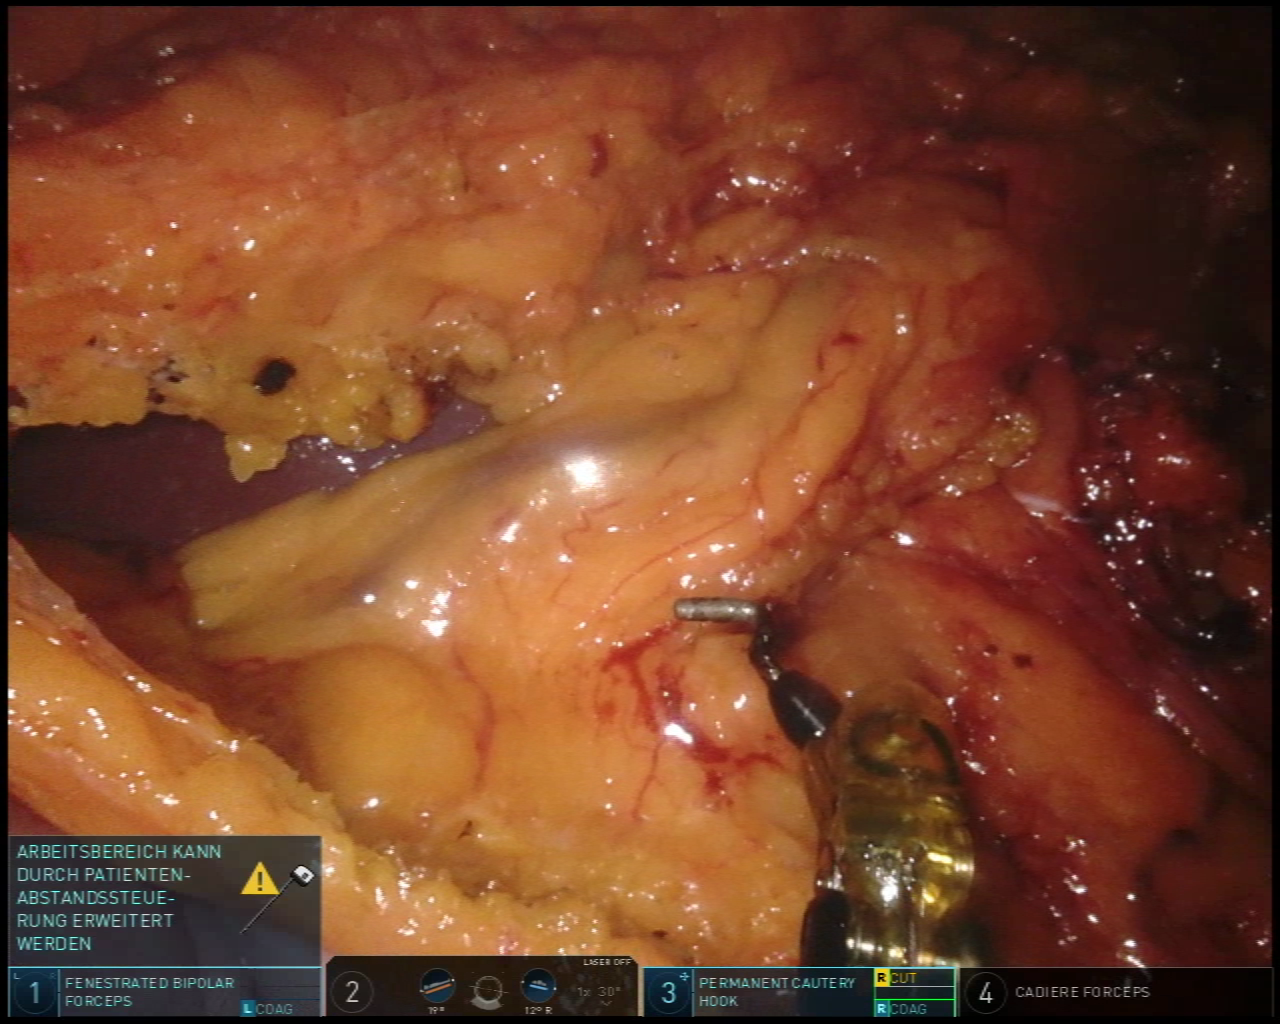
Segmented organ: liver
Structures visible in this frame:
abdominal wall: no
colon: no
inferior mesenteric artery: no
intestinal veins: no
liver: yes
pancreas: no
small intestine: no
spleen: no
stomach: no
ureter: no
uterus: no
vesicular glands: no